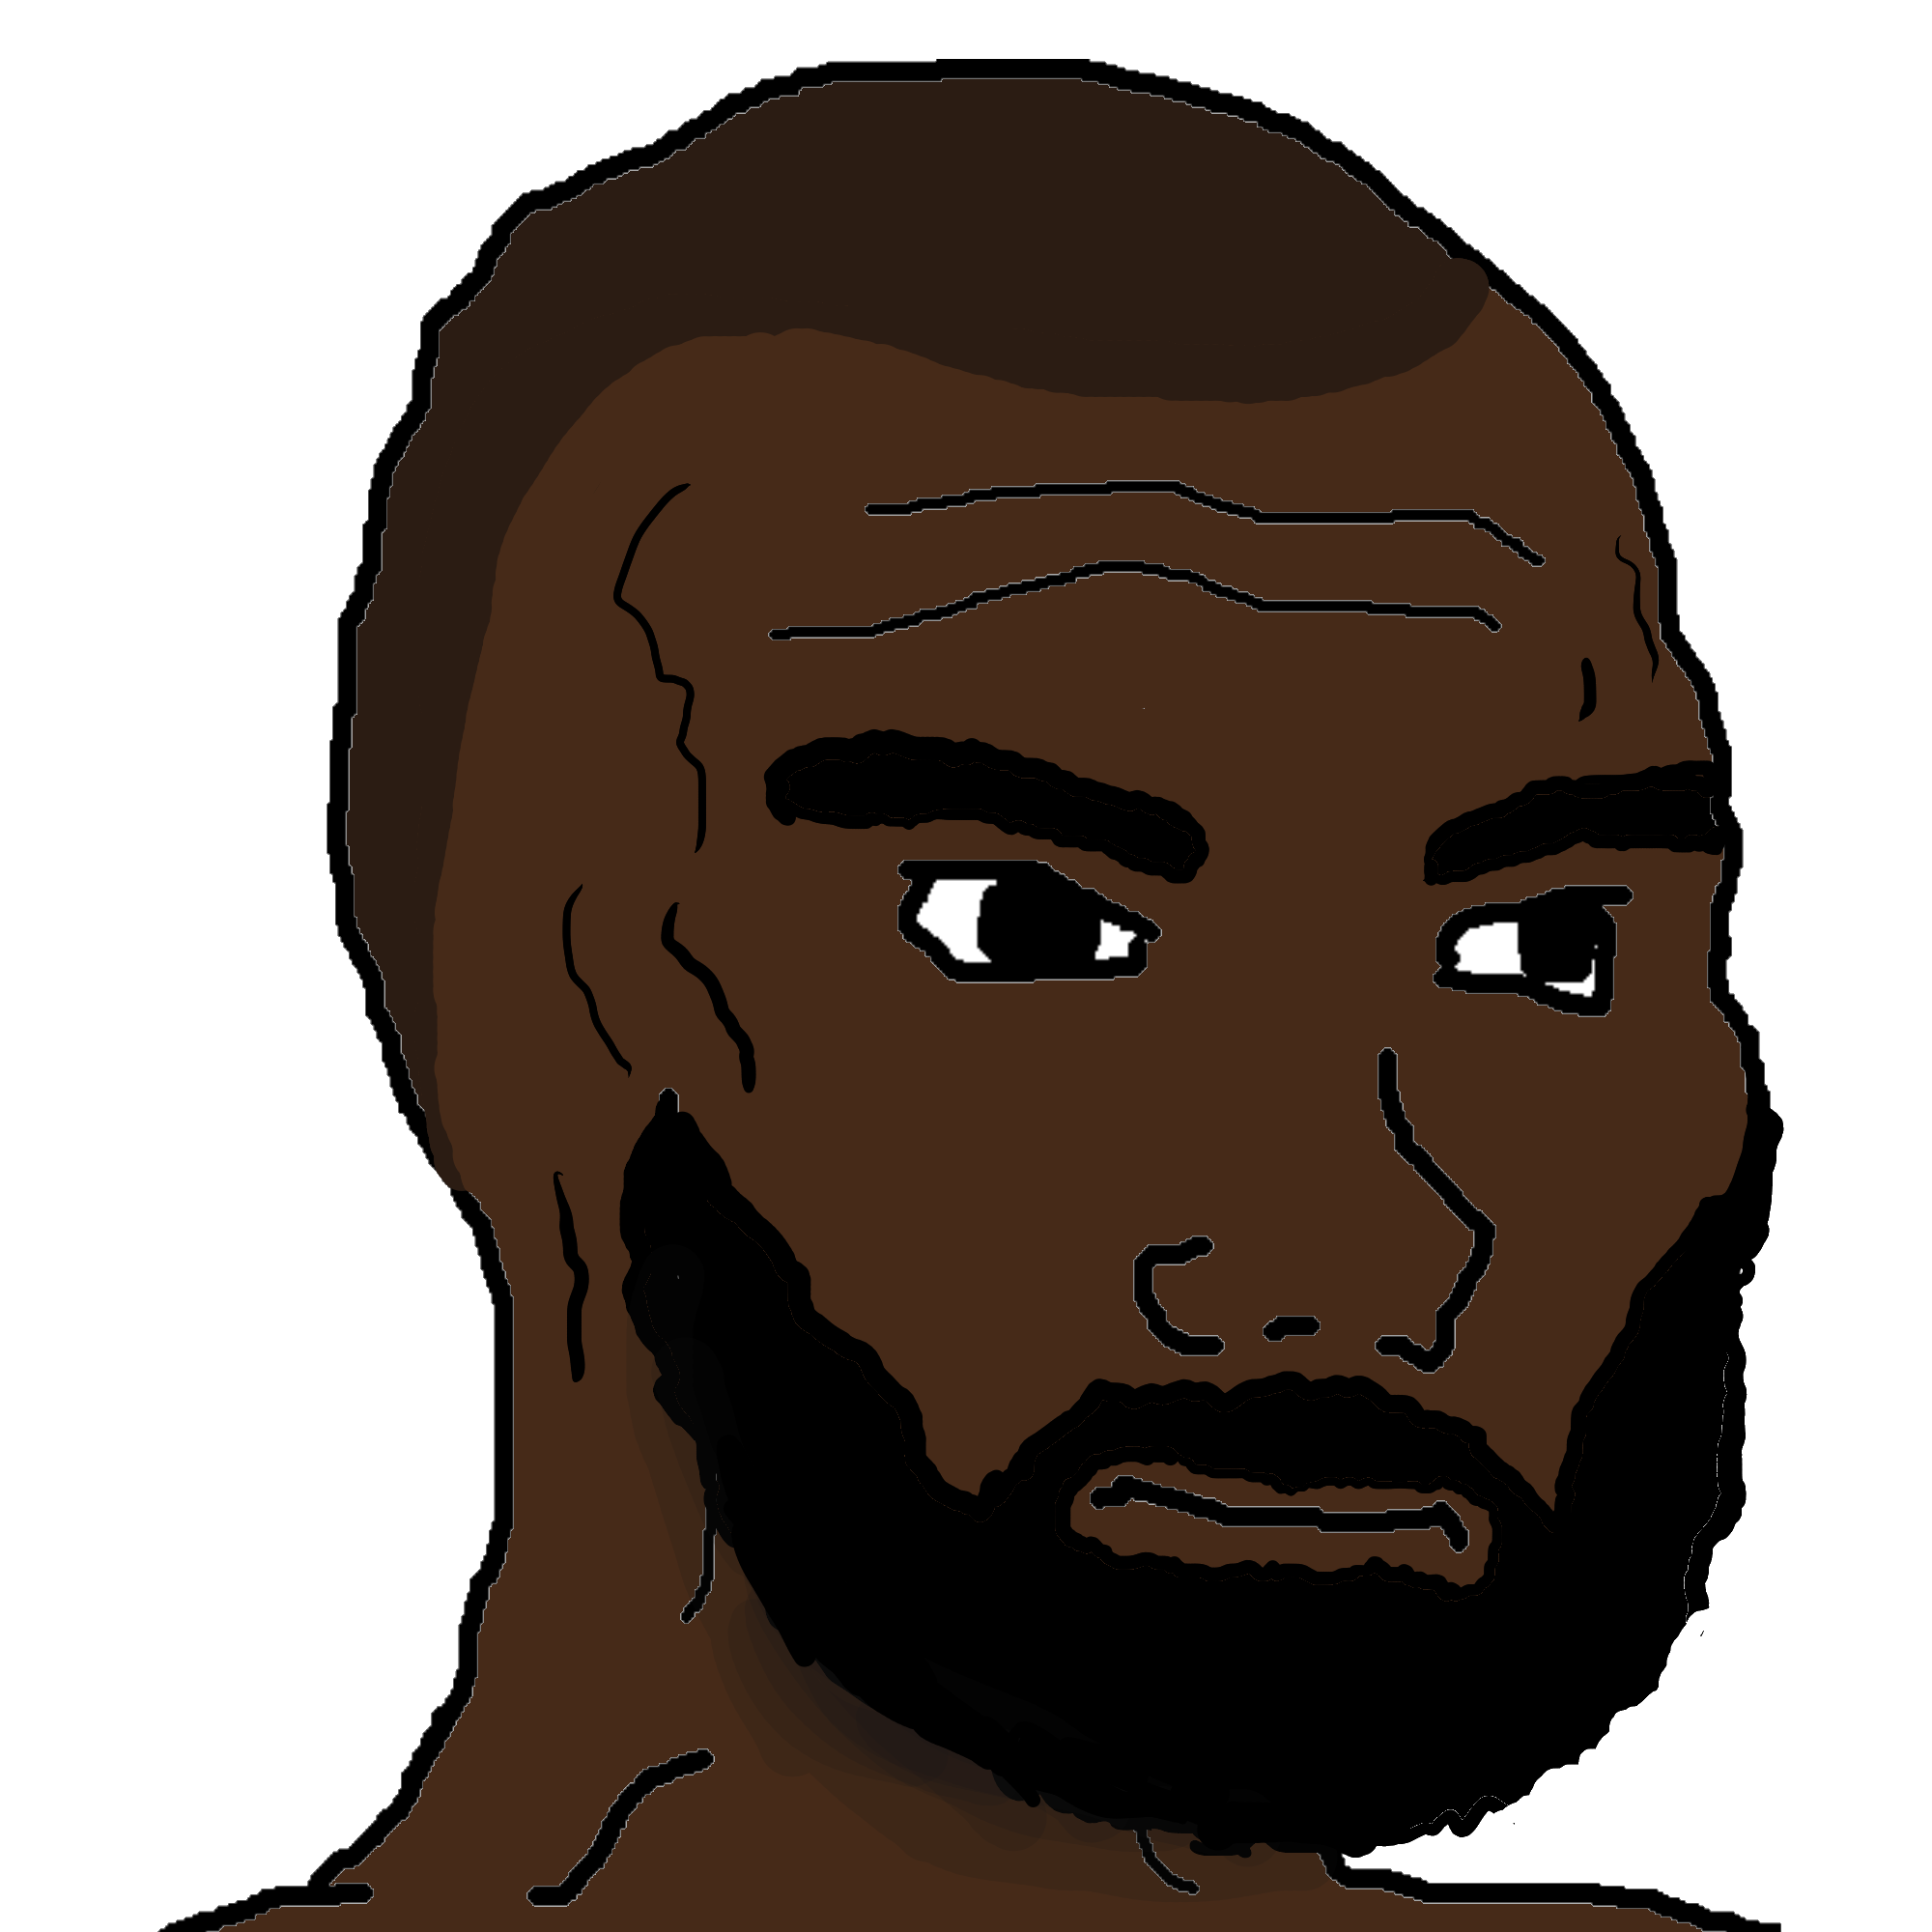
Label: 5_Blackjak